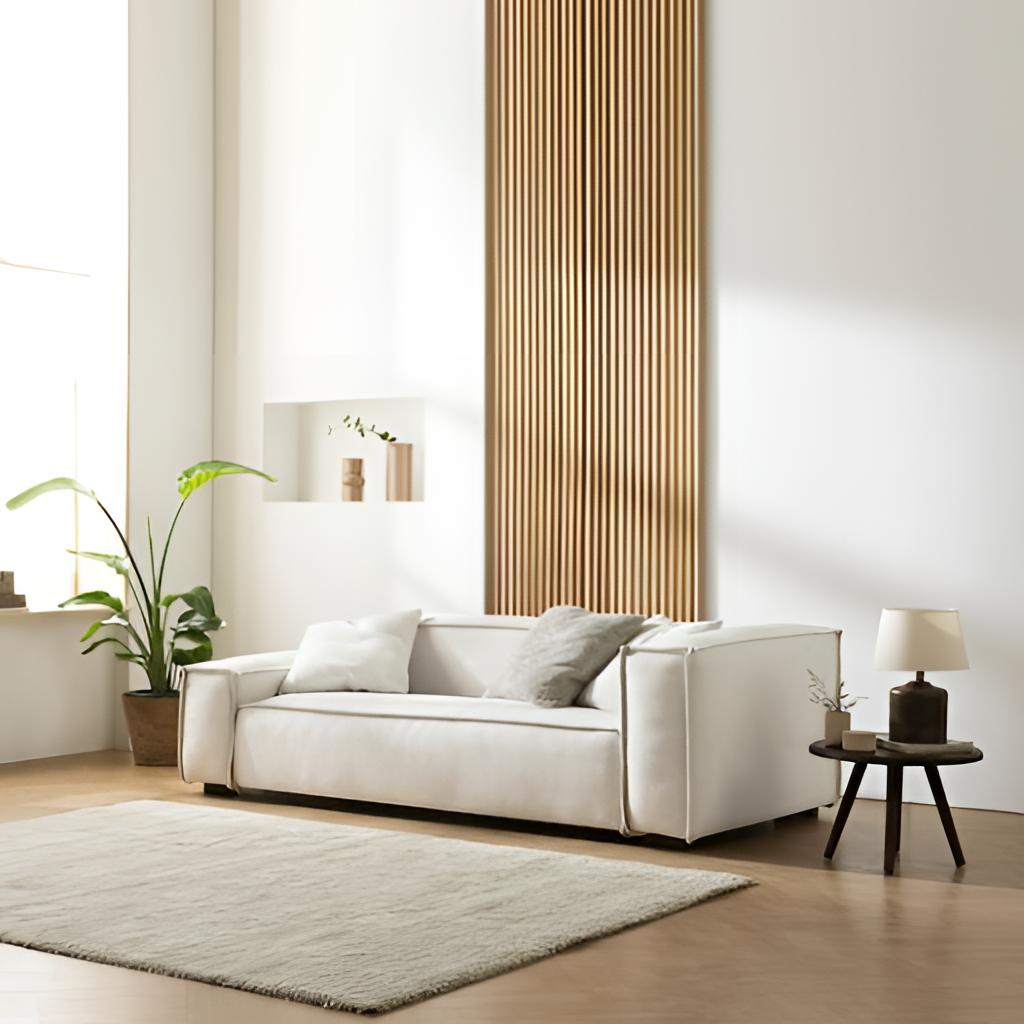
living room, leather sofa, minimalist, brown wood flooring, with plank pattern, wood wallpaper, with vertical striped pattern